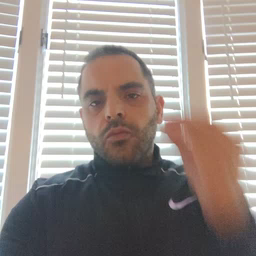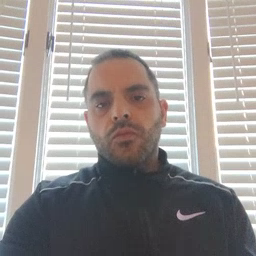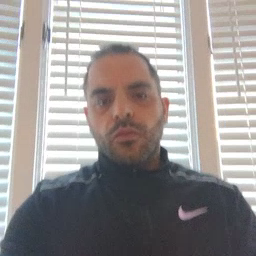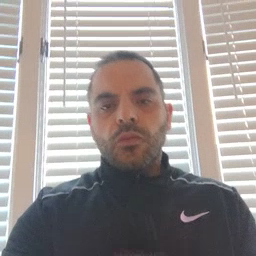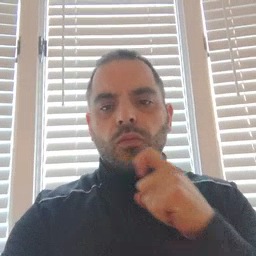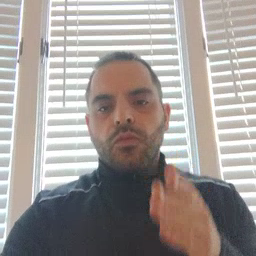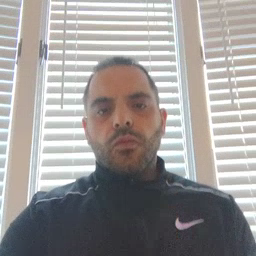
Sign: dryer